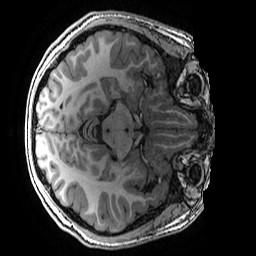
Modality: T1w
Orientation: axial
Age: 15
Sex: male
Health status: ill
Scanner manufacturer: ge
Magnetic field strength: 3 T
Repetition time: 0.007664 s
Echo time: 0.00342 s